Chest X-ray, AP view. Patient: 45 years old, sex F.
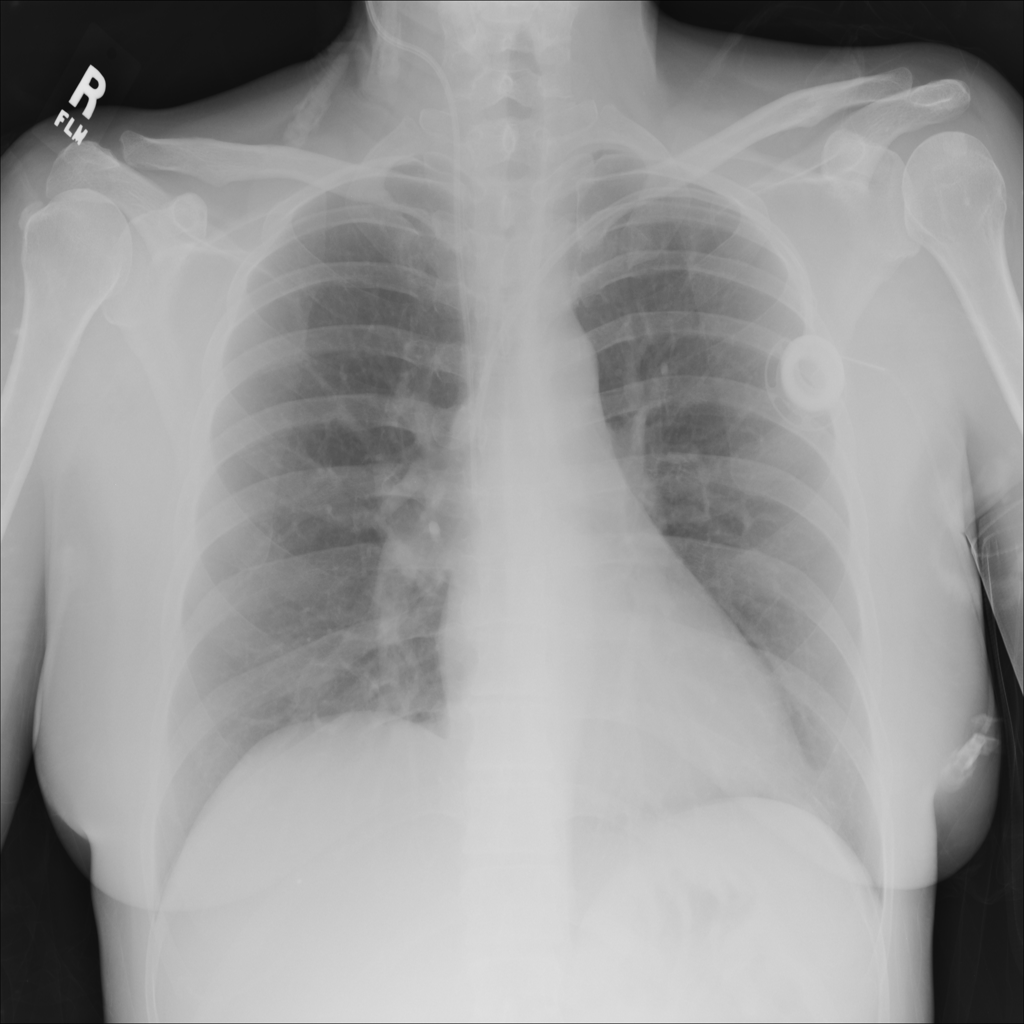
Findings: No Finding